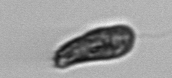
Label: Pseudochattonella_farcimen